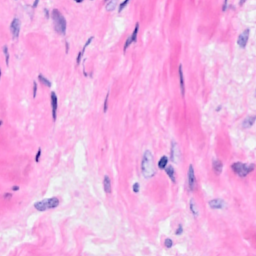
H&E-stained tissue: Breast